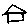
Label: house